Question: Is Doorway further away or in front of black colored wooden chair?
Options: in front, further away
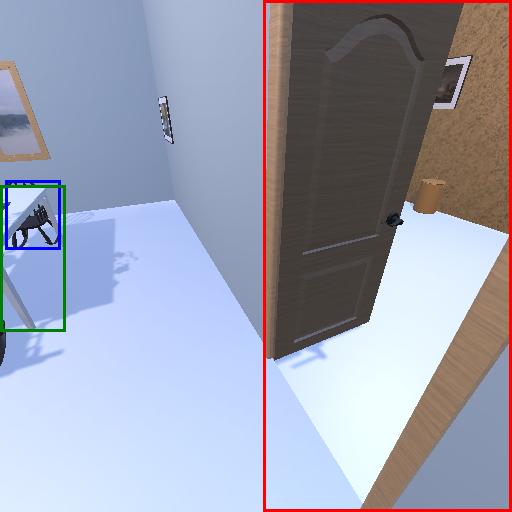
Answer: in front